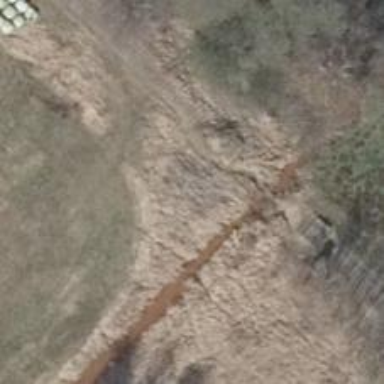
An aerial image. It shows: Path on bridge.